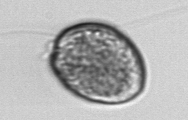
Label: Prorocentrum